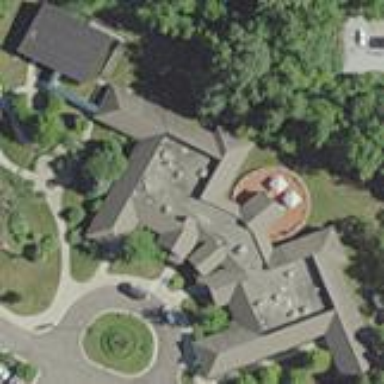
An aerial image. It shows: Clinic building providing healthcare services.